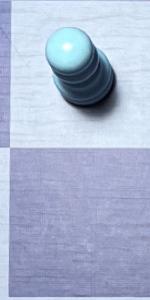
Label: Empty